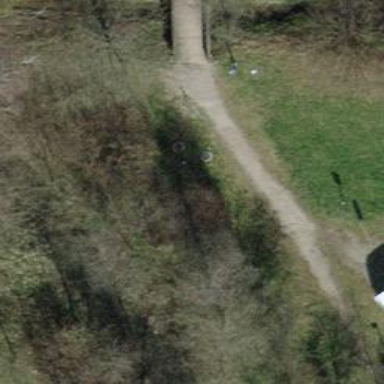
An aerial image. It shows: Path with fine gravel surface.